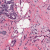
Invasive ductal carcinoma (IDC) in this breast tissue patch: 1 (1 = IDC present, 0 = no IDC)